Question: I'm working on a project using .When I run app,I get no error.But jsp page is not loaded properly like below

When i look at this page's source,i can see layout.jsp and home.jsp codes are loaded.But as you see above,the page shows jsp tags only.
Development Environment
'''
-> Spring MVC 3.2.8 Release
-> Apache Tiles 2.2.1
tiles-core-2.2.1.jar
tiles-template-2.2.1.jar
tiles-jsp-2.2.1.jar
tiles-servlet-2.2.1.jar
tiles-api-2.2.1.jar
tiles-request-api-1.0.1.jar
'''
'''
<!-- Servlet -->
<dependency>
<groupId>javax.servlet</groupId>
<artifactId>servlet-api</artifactId>
<version>2.5</version>
</dependency>
<dependency>
<groupId>javax.servlet.jsp</groupId>
<artifactId>jsp-api</artifactId>
<version>2.1</version>
</dependency>
<dependency>
<groupId>javax.servlet</groupId>
<artifactId>jstl</artifactId>
<version>1.2</version>
</dependency>
'''
'''
<web-app version="2.5" xmlns="http://java.sun.com/xml/ns/javaee"
xmlns:xsi="http://www.w3.org/2001/XMLSchema-instance"
xsi:schemaLocation="http://java.sun.com/xml/ns/javaee http://java.sun.com/xml/ns/javaee/web-app_2_5.xsd">
<servlet-mapping>
<servlet-name>appServlet</servlet-name>
<url-pattern>/*</url-pattern>
</servlet-mapping>
'''
'''
<?xml version="1.0" encoding="UTF-8" ?>
<!DOCTYPE tiles-definitions PUBLIC "-//Apache Software Foundation//DTD Tiles Configuration 2.0//EN" "http://tiles.apache.org/dtds/tiles-config_2_0.dtd">
<tiles-definitions>
<definition name="base.definition"
template="/WEB-INF/views/templates/template1/layout.jsp">
<put-attribute name="title" value=""/>
<put-attribute name="header" value="/WEB-INF/views/templates/components/header.jsp"/>
<put-attribute name="menu" value="menu"/>
<put-attribute name="body" value=""/>
<put-attribute name="footer" value="/WEB-INF/views/templates/components/footer.jsp"/>
</definition>
<definition name="menu"
preparer="menuController"
template="/WEB-INF/views/templates/components/menu.jsp">
</definition>
<definition name="home" extends="base.definition">
<put-attribute name="title" value="Home"/>
<put-attribute name="body" value="/WEB-INF/views/home.jsp"/>
</definition>
'''
'''
<!DOCTYPE html PUBLIC "-//W3C//DTD HTML 4.01 Transitional//EN" "http://www.w3.org/TR/html4/loose.dtd">
<%@page language="java" contentType="text/html; charset=ISO-8859-1"
pageEncoding="ISO-8859-1"%>
<%@taglib uri="http://tiles.apache.org/tags-tiles" prefix="tiles"%>
<%@taglib uri="http://java.sun.com/jsp/jstl/core" prefix="c"%>
<%@taglib uri="http://www.springframework.org/tags" prefix="spring"%>
<%@ taglib uri="http://www.springframework.org/tags/form" prefix="form" %>
<html>
<head>
<meta http-equiv="Content-Type" content="text/html; charset=ISO-8859-1"/>
<title><tiles:getAsString name="title"/></title>
<link rel="stylesheet" type="text/css" href="<c:url
value='/resources/css/style.css'/>"/>
</head>
<body>
<div id="layout">
<div id="header">
<tiles:insertAttribute name="header" />
</div>
<div id="content">
<div id="leftContent">
<tiles:insertAttribute name="menu" />
</div>
<div id="rightContent">
<tiles:insertAttribute name="body" />
</div>
</div>
<div id="footer">
<tiles:insertAttribute name="footer" />
</div>
</div>
</body>
</html>
'''
'''
<%@taglib uri="http://java.sun.com/jsp/jstl/core" prefix="c" %>
<%@ taglib uri="http://www.springframework.org/tags/form" prefix="form" %>
<%@ page language="java" contentType="text/html; charset=UTF-8" pageEncoding="UTF-8"%>
<!DOCTYPE html PUBLIC "-//W3C//DTD HTML 4.01 Transitional//EN" "http://www.w3.org/TR/html4/loose.dtd">
<c:if test="${!empty kodListe}">
<h3 >En Son Eklenenler</h3>
<c:forEach items="${kodListe}" var="kod">
<form:form action="kod" method="POST">
<table>
<tr>
<td>
<input type="hidden" name="kodId" value="${kod.kodId}" />
<input value="${kod.kodBaslik}" type="submit"/>
</td>
</tr>
<tr>
<td>
${kod.kodEkleyenKullanici.kullaniciAd}
</td>
<td>
${kod.kodEklemeTarihi}
</td>
</tr>
</table>
</form:form>
</c:forEach>
'''
'''
<bean id="viewResolver"
class="org.springframework.web.servlet.view.UrlBasedViewResolver">
<property name="viewClass"
value="org.springframework.web.servlet.view.tiles2.TilesView">
</property>
</bean>
<bean id="tilesConfigurer"
class="org.springframework.web.servlet.view.tiles2.TilesConfigurer">
<property name="definitions">
<list>
<value>/WEB-INF/tiles.xml</value>
</list>
</property>
'''
How to solve the problem?Thanks in advance
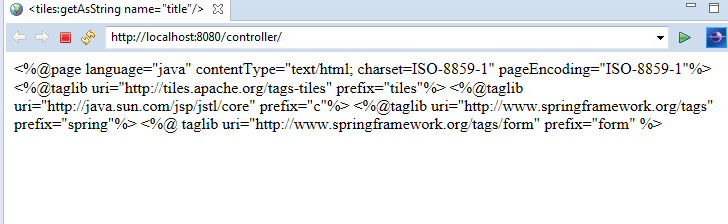
Answer: The problem was tiles config with servlet mapping in the web.xml
'''
<servlet-mapping>
<servlet-name>appServlet</servlet-name>
<url-pattern>/*</url-pattern>
</servlet-mapping>
'''
When I use '/*', loads tiles configuration correctly,but without css and images.
In the case '/', does not load tiles configuration and shows up only the codes which was defined only in home.jsp
I found the solution <URL>
To solve the problem as a Spring sample that uses tuckey to do url writing (<URL>,I added filter and filter mapping which uses '/*' url mapping and changed url pattern to '/'
'''
<!-- Reads request input using UTF-8 encoding -->
<filter>
<filter-name>characterEncodingFilter</filter-name>
<filter-class>org.springframework.web.filter.CharacterEncodingFilter</filter-class>
<init-param>
<param-name>encoding</param-name>
<param-value>UTF-8</param-value>
</init-param>
<init-param>
<param-name>forceEncoding</param-name>
<param-value>true</param-value>
</init-param>
</filter>
<filter-mapping>
<filter-name>characterEncodingFilter</filter-name>
<url-pattern>/*</url-pattern>
</filter-mapping>
<servlet-mapping>
<servlet-name>appServlet</servlet-name>
<url-pattern>/</url-pattern>
</servlet-mapping>
'''
I removed this from 'web.xml'
'''
<welcome-file-list>
<welcome-file>/WEB-INF/views/home.jsp</welcome-file>
</welcome-file-list>
'''
And lastly I changed
'''
<!-- Forwards requests to the "/" resource to the "home" view -->
<mvc:view-controller path="/" view-name="home" />
'''
Then everything start to work.Hope this help another stackoverflow user